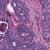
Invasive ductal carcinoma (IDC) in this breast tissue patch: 0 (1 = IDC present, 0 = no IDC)